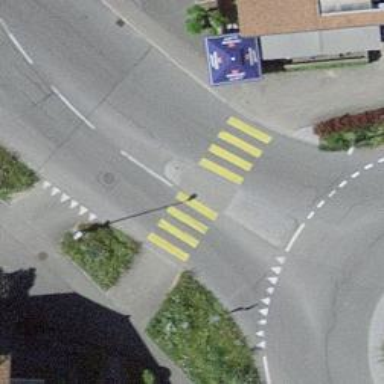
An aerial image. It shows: Zebra crossing with pedestrian island.